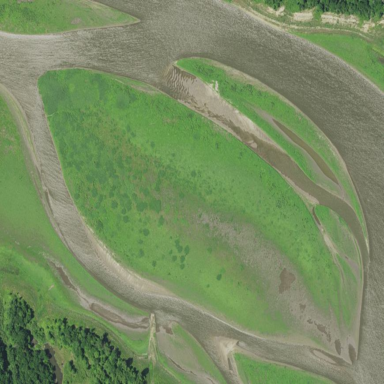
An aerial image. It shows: Islet within tidal flat wetland.